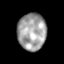
Tissue: skin
Cell type: T cells
Senescence score: 0.2776
Nuclear area (px): 1036
Mean DAPI intensity: 159.486